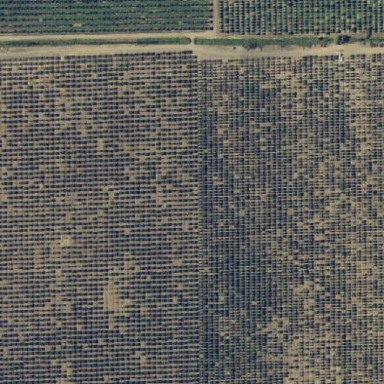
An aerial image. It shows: Orchard.